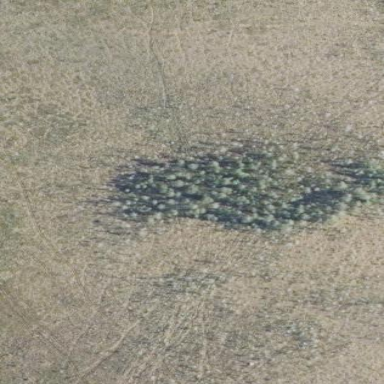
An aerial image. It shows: Forest area predominantly covered with needle-leaved trees.